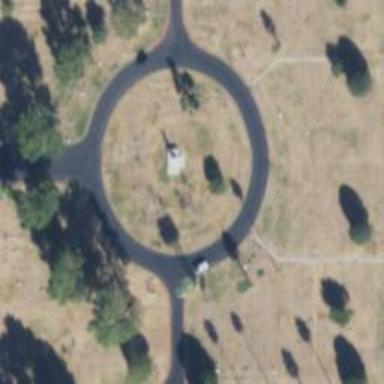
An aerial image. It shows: Historic monument.